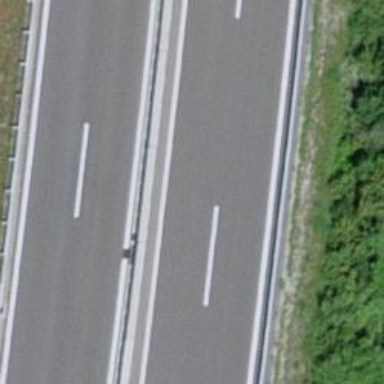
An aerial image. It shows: Asphalt motorway.